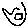
Label: square